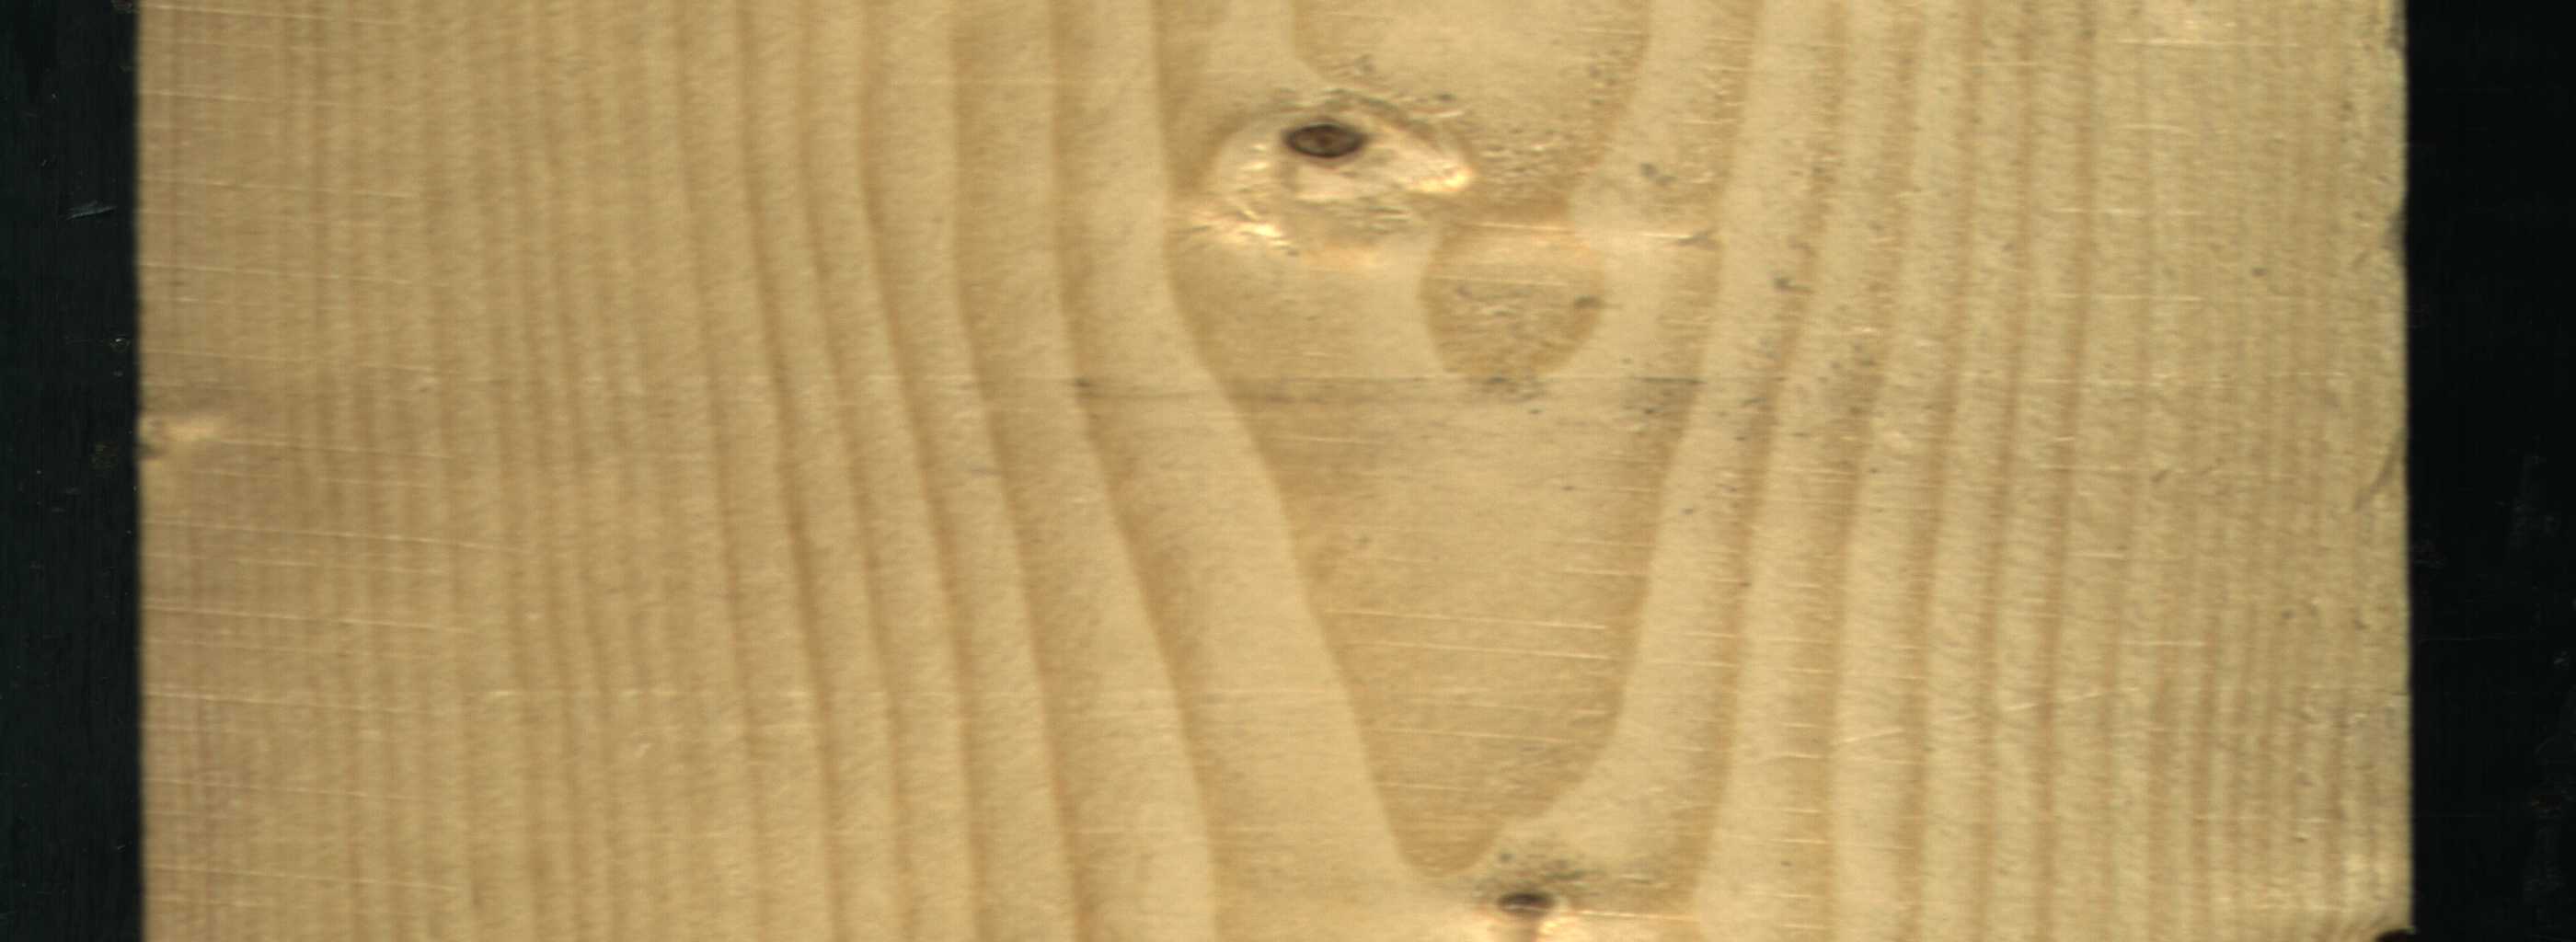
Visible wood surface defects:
Knot_missing
Dead_Knot
Live_Knot